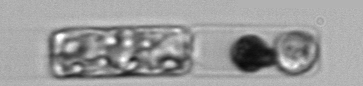
Label: Guinardia_delicatula_TAG_internal_parasite